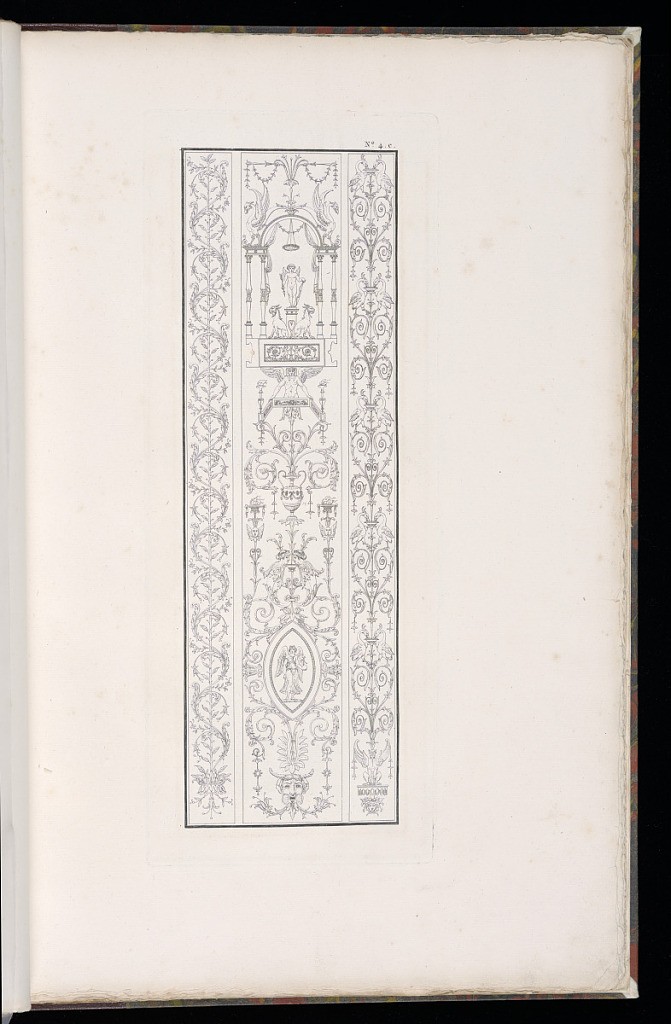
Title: Arabesque Ornament Design
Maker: Charles Normand, French, 1765 – 1840
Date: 1787–95
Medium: Etching on laid paper
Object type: Print
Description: A vertical plate with arabesque ornament designs featuring mythological creatures and figures, masks, vases, scrolling foliage and acanthus leaves, ribbons, baskets of flowers and fruit, a roundel with a winged female figure, incense burners, rosettes, and an arch supported with columns, a winged cupid figure on a plinth. The plate is numbered.